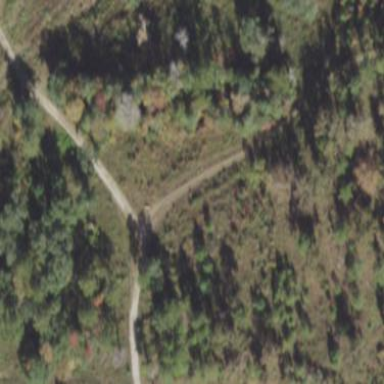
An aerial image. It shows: Mixed leaf woodland.